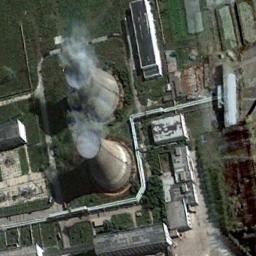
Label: thermal_power_station